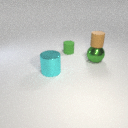
large green metal sphere behind large cyan metal cylinder